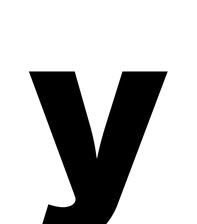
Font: Inter_Black